Question: I have a program that find lines in a frame actually I have only one, I'm trying to find "some" line that are orthogonal to the found one:
'''
............................
cv::HoughLines(canny,lineQ,1,CV_PI/180,200);
for( size_t i = 0; i < lineQ.size(); i++ )
{
float rho = lineQ[i][0], theta = lineQ[i][1];
cv::Point pt1, pt2;
double a = cos(theta), b = sin(theta);
double x0 = a*rho, y0 = b*rho;
pt1.x = cvRound(x0 + 1000*(-b));
pt1.y = cvRound(y0 + 1000*(a));
pt2.x = cvRound(x0 - 1000*(-b));
pt2.y = cvRound(y0 - 1000*(a));
angle =(-1)* atan2f((pt2.y-pt1.y),(pt2.x-pt1.x))* 180.0/CV_PI; // getting the angle of the lines
lineFunction(angle, mask,rho,pt1,theta); // this function should draw the othogonal line
line( mask, pt1, pt2, cv::Scalar(0,0,255), 3, CV_AA);
...........
'''
here is the function in which I'm try to find the orthogonal one :
'''
void lineFunction(float alpha,cv::Mat frame,float rho,cv::Point Pt3,float omega){
float b = 0.0;
float newAlpha = 0.0 ;
float newRho = 0.0;
cv::Point pt1, pt2;
if(alpha != 90.0 && alpha !=0.0 && alpha!=-90.0){
b = (Pt3.x * (-1)) + rho/sinf(alpha);
if( alpha <0){
newAlpha = CV_PI + omega;
newRho = b+sinf(newAlpha);
double a = cos(newAlpha), b = sin(newAlpha);
double x0 = a*newRho, y0 = b*newRho;
pt1.x = cvRound(x0 + 1000*(-b));
pt1.y = cvRound(y0 + 1000*(a));
pt2.x = cvRound(x0 - 1000*(-b));
pt2.y = cvRound(y0 - 1000*(a));
}else if ( alpha > 0 ) {
newAlpha = CV_PI - omega;
newRho = b+sinf(newAlpha);
double a = cos(newAlpha), b = sin(newAlpha);
double x0 = a*newRho, y0 = b*newRho;
pt1.x = cvRound(x0 + 1000*(-b));
pt1.y = cvRound(y0 + 1000*(a));
pt2.x = cvRound(x0 - 1000*(-b));
pt2.y = cvRound(y0 - 1000*(a));
}
line( frame, pt1, pt2, cv::Scalar(0,255,0), 3, CV_AA);
}
}
'''
and this the result that I get, the red line has been found and green one should be calculated

any Idea what I'm doing wrong ?
thanks a lot for any help !
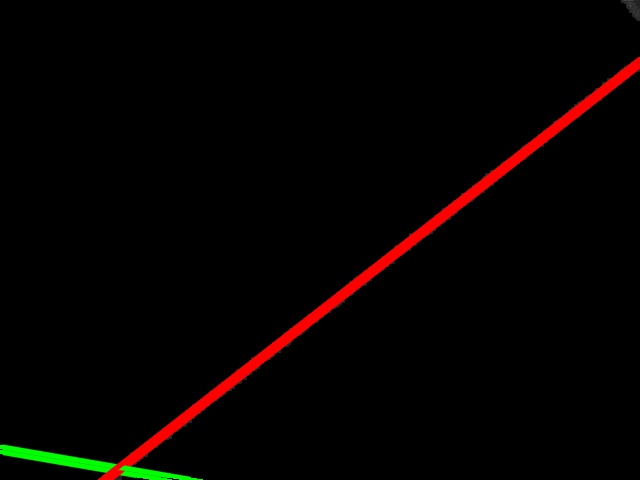
Answer: I've played with the function 'lineFunction' and it work now, I hope this will help somebody:
'''
void lineFunction(float alpha,cv::Mat frame,float rho,cv::Point pt,float omega){
float winkel=0;
float distance;
// calculating the new angle
if( alpha !=0.0 && alpha!=90.0 && alpha!=90.0){
//if( alpha<0){
winkel = CV_PI/2+omega;
distance = (pt.x*cosf(winkel))+ (pt.y *sin(winkel));
cv::Point pt1, pt2;
double a = cos(winkel), b = sin(winkel);
double x0 = a*distance, y0 = b*distance;
pt1.x = cvRound(x0 + 1000*(-b));
pt1.y = cvRound(y0 + 1000*(a));
pt2.x = cvRound(x0 - 1000*(-b));
pt2.y = cvRound(y0 - 1000*(a));
line( frame, pt1, pt2, cv::Scalar(0,255,0), 3, CV_AA);
}
}
'''
here is what I get :